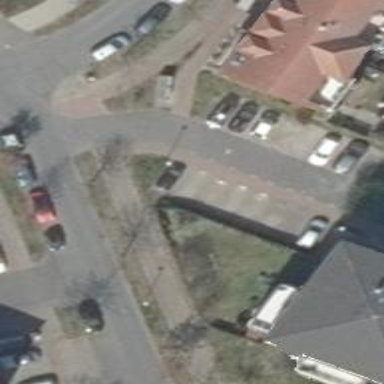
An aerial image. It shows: Road serving as parking aisle.